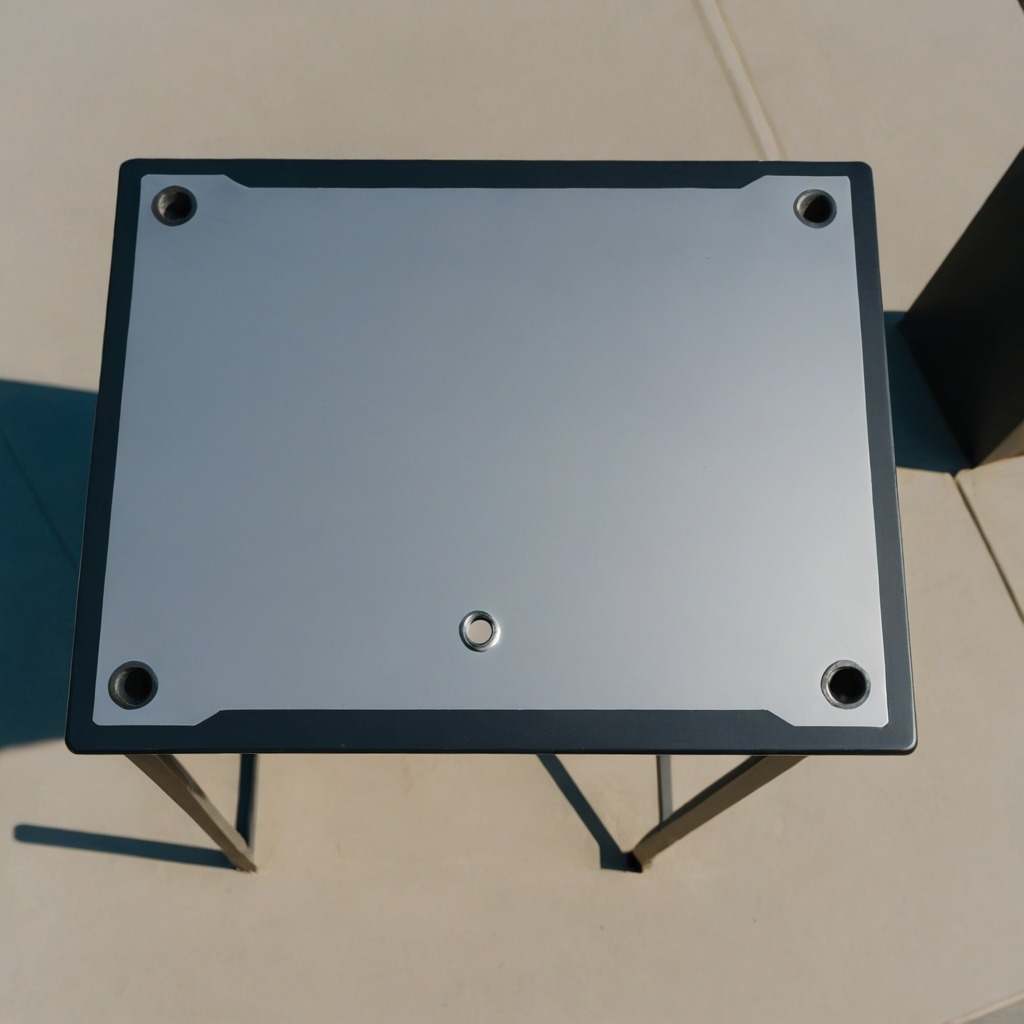
A metal nut lies on a textured surface.